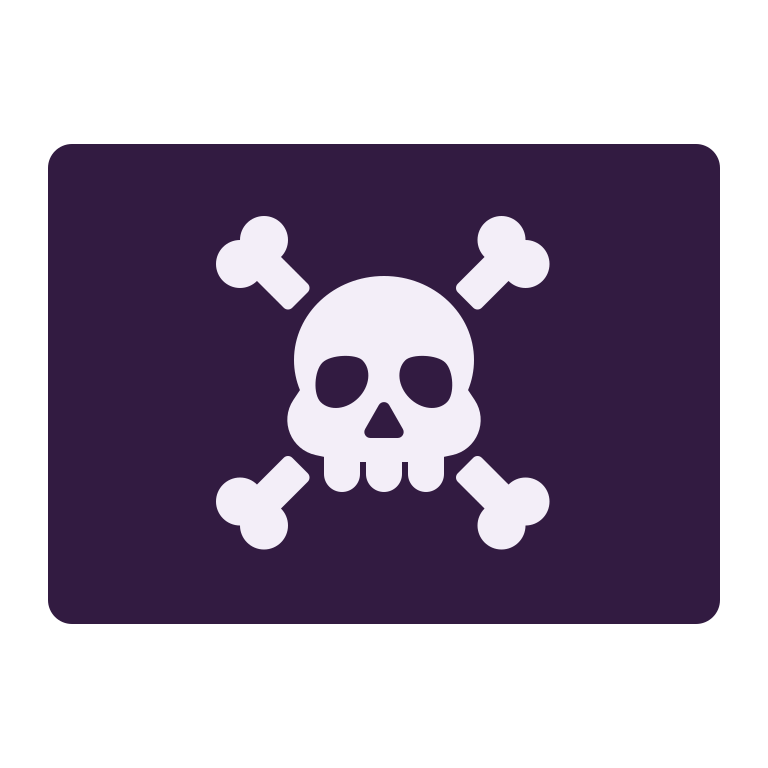
pirate flag flat